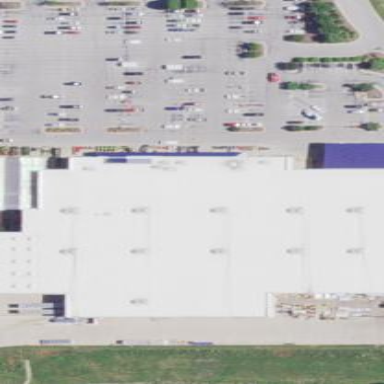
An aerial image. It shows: Retail building.